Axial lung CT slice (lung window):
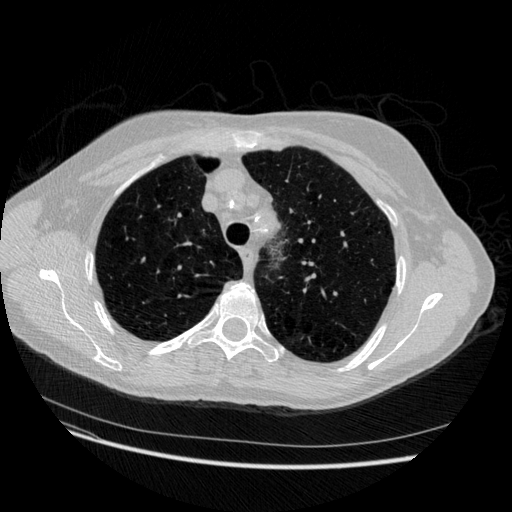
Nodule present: no